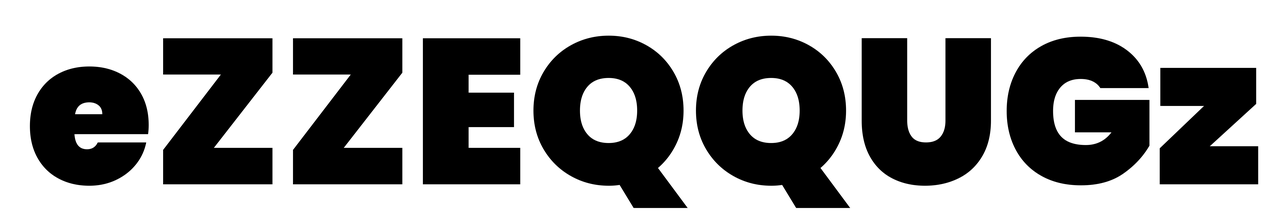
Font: Poppins-Black